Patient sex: F
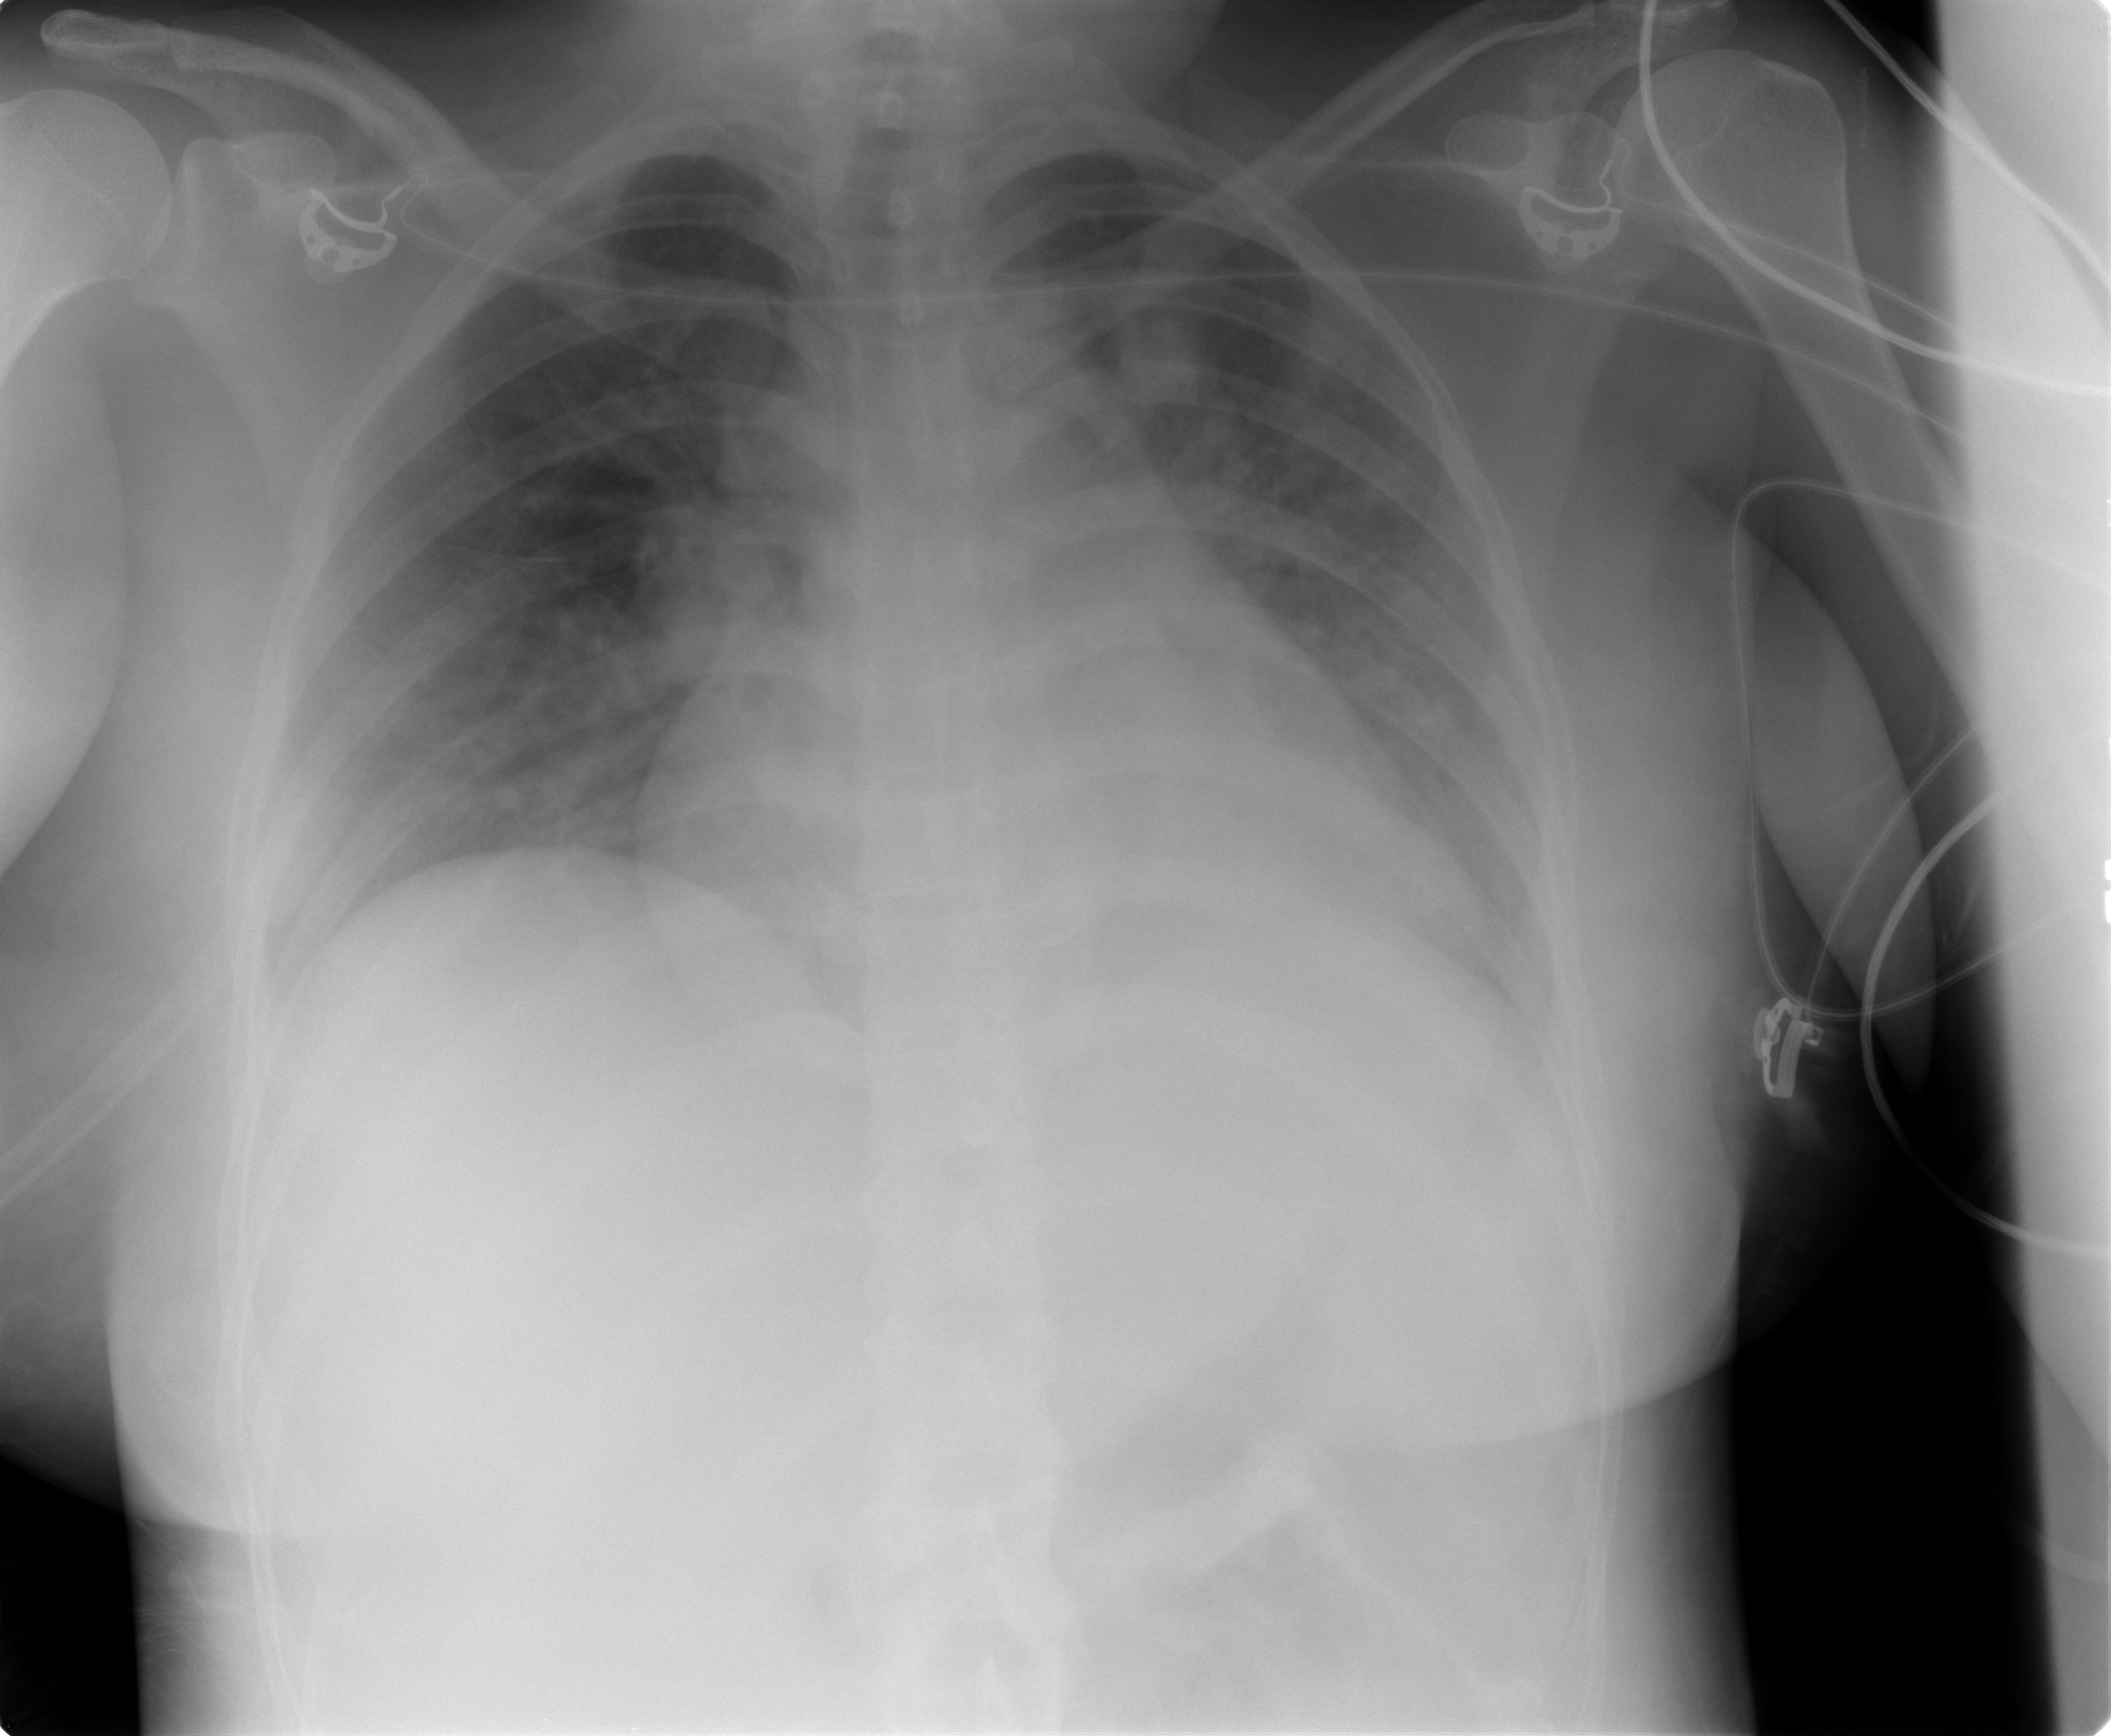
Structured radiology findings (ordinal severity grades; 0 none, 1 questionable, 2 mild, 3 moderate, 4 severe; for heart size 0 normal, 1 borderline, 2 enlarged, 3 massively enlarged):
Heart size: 1
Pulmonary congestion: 0
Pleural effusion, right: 0
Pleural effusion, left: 0
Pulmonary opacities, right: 2
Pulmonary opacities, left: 2
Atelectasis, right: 0
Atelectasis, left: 1